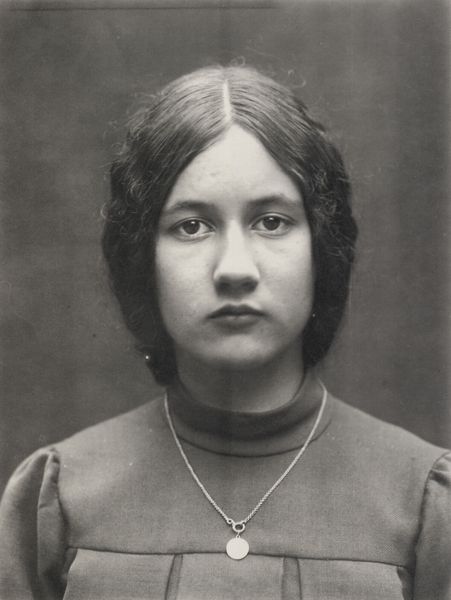
Titel: Denise
Künstler: Francois Emile Zola
Schlagwörter: dunkel, kopf, weiß, mädchen, ausschnitt, frau, frisur, grau, haar, kleid, licht, mund, nase, schmuck, schwarz, stirn, blick, dame, alt, jung, augen, falten, gesicht, kragen, ärmel, bild, bildnis, portrait, porträt, auge, haare, lange haare, en face, frontal, lippen, mittelscheitel, scheitel, traurig, wangen, wellen, kette, ernst, bouche, brauen, face, gris, neutre, nez, oreille, yeux, halskette, foto, fotografie, photographie, wei, medaillon, schwarz-weiss, blanc, noir, stehkragen, photo, anhänger, medallion, tageskleid, femme, sprechend, lumière, cheveux, portait, robe, blqnc, boucles, collier, enfant, fille, brune, fillette, jeune, buste, jeune fille, triste, visage, hochgeschlossen, kellerfalte, plis, col, noir et blanc, große nase, chignon, coiffure, fond, moche, identite, schulterpasse, pose, expression, regard, de face, cou, elegante, anhäner, wellige haare, marrons, sourcil, médaille, chaîne, pendentif, pupilles, pupille, épaules, boucle d'oreille, soeur, gßphoto, pendantif, grave, bouclee, lèvres, boudeuse, malheureuse, visge, sérieuse, sérieux, foncés, moniale, novice, schnappring, grab